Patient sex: M
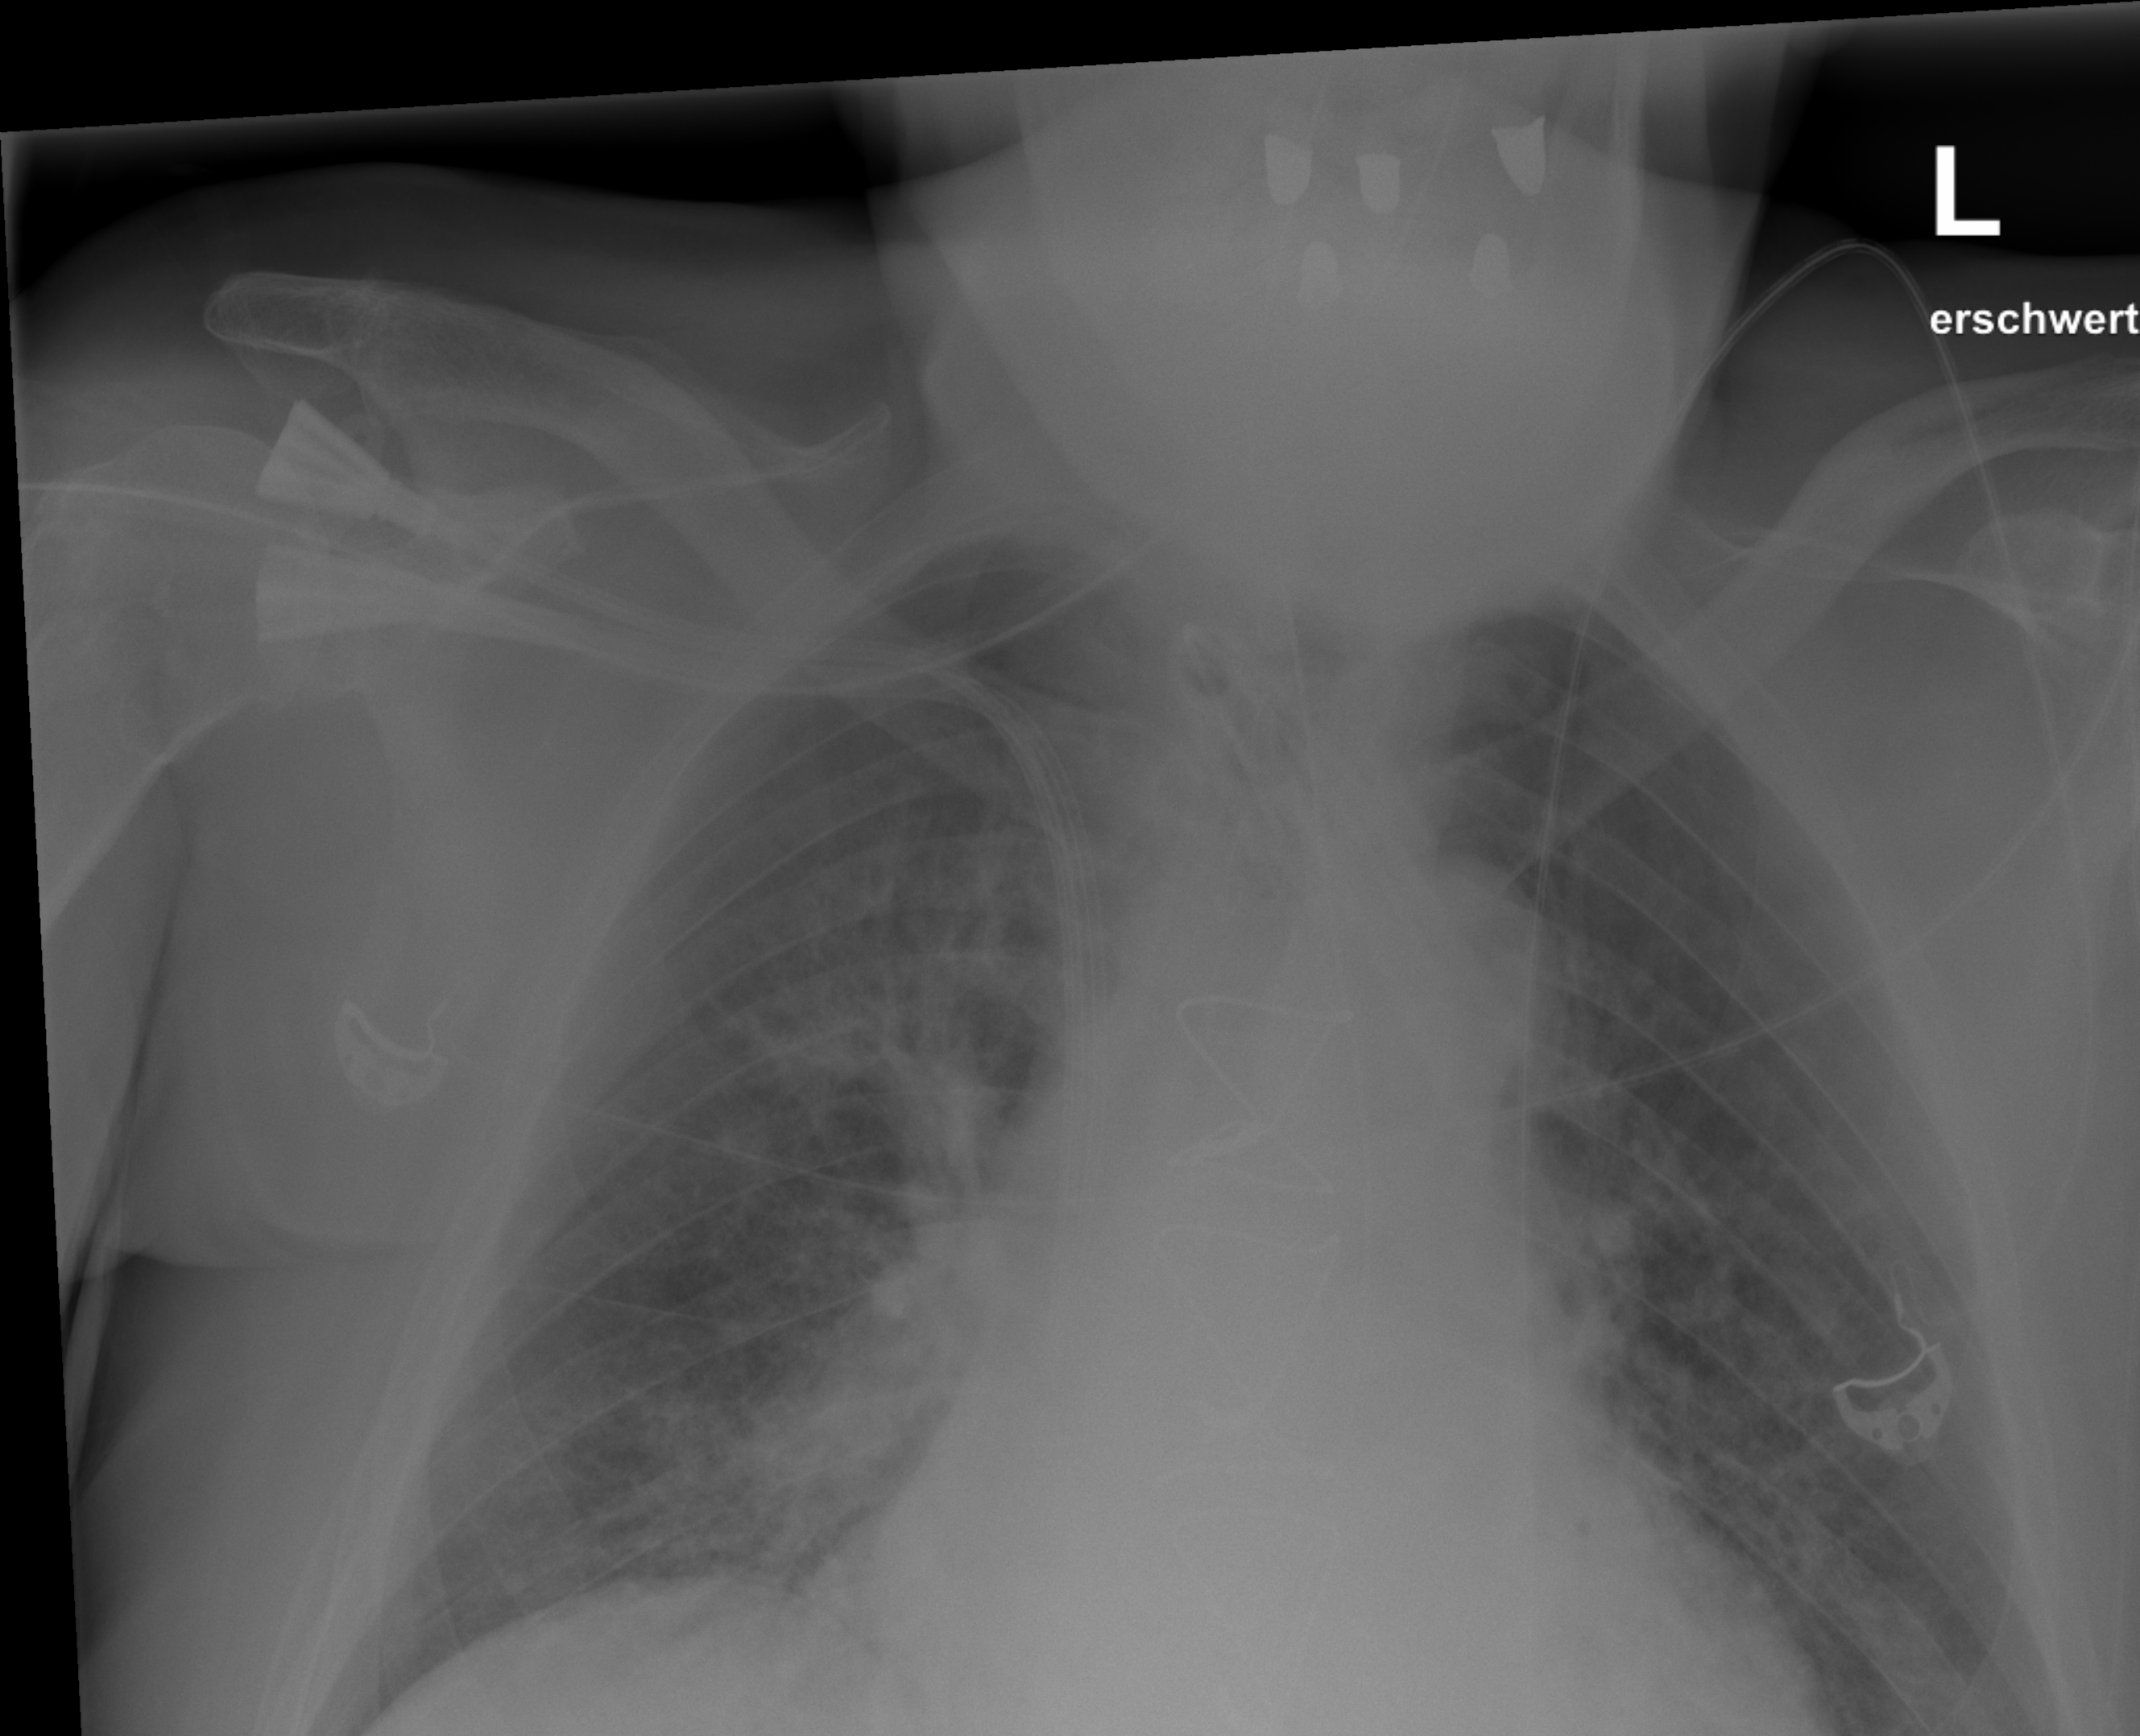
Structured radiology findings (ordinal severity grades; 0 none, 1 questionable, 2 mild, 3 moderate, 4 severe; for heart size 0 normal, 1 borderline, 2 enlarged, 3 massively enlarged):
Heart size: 2
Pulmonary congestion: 2
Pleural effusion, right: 0
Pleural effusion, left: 0
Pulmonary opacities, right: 3
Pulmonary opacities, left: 3
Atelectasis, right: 2
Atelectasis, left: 2